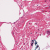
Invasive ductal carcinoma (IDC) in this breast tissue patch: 0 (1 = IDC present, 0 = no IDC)